Field crop: maize
Growth stage: 2
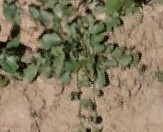
Species: convolvulus